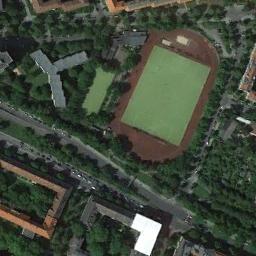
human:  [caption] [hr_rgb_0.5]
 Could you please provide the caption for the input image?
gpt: A track and field is built in the middle of a residential area, Surrounded by a lot of vegetation .

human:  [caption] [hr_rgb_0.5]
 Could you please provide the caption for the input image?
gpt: There are many buildings next to the ground track field .

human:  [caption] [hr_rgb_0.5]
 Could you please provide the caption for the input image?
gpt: The ground track field is surrounded by lots of trees and a lawn is next to the ground track field .

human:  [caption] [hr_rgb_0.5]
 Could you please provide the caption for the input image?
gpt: The colors on both sides of the track are not symmetrical .

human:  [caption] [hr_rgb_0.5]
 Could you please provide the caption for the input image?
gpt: There are many green trees around the ground track field with red track .